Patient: sex M, age 57
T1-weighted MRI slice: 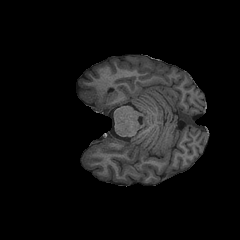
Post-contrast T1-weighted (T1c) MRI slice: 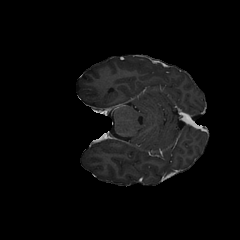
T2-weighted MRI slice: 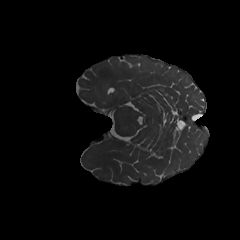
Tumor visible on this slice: no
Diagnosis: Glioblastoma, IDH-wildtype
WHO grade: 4